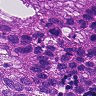
Metastatic tissue present: yes